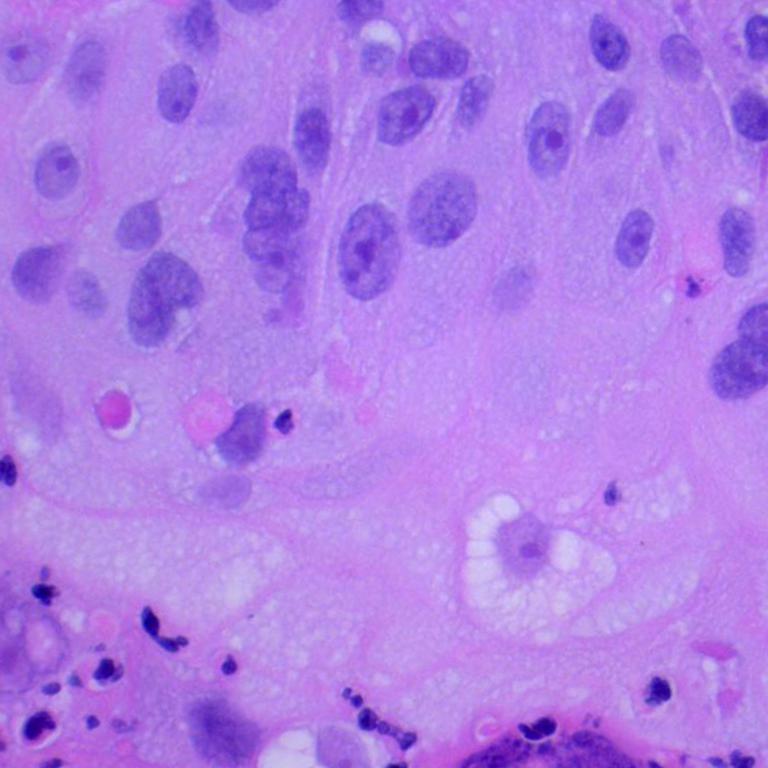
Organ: lung
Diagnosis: squamous carcinomas